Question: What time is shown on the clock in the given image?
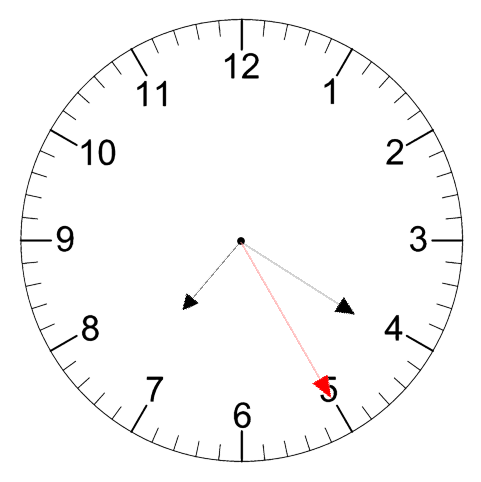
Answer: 07:20:25